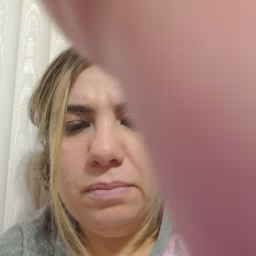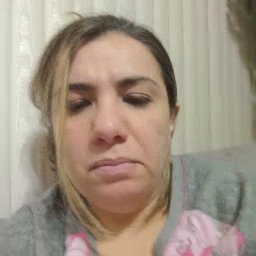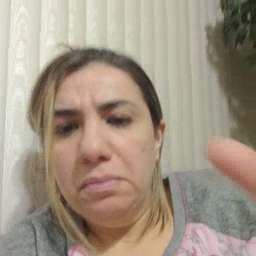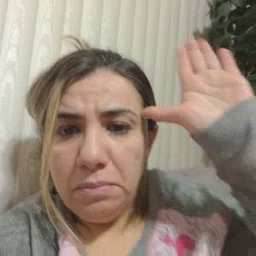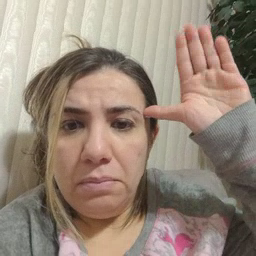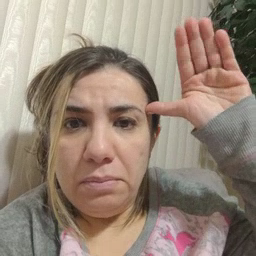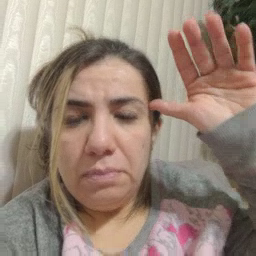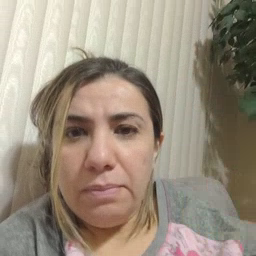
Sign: donkey